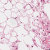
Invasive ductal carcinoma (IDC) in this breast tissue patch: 0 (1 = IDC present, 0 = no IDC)